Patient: sex F, age 54
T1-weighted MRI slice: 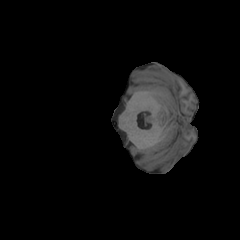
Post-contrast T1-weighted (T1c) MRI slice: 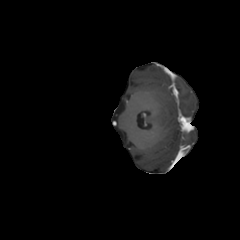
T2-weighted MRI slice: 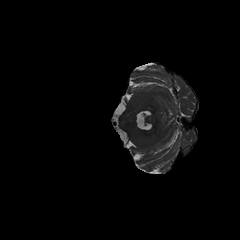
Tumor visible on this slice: no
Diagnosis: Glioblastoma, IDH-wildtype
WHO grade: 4